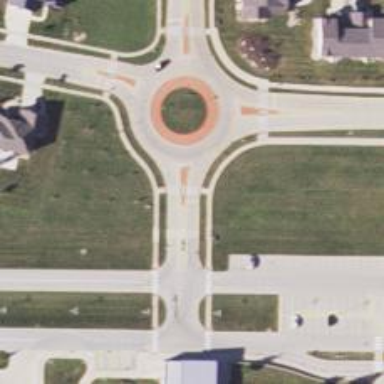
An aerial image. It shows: Marked road crossing.